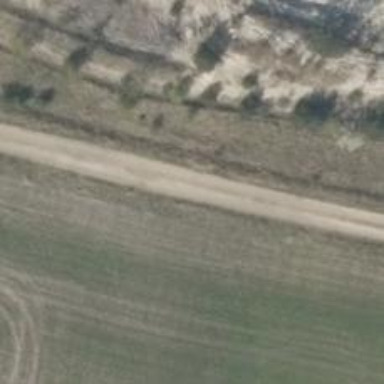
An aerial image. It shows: Sandy track with grade2 surface.